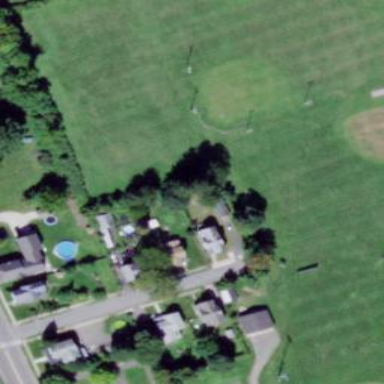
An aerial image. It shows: Lacrosse pitch for leisure land.